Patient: sex M, age 26
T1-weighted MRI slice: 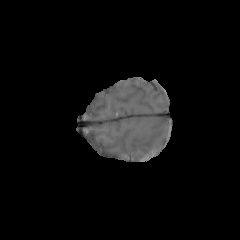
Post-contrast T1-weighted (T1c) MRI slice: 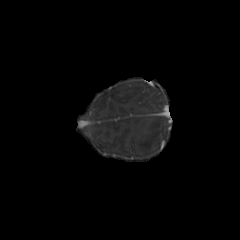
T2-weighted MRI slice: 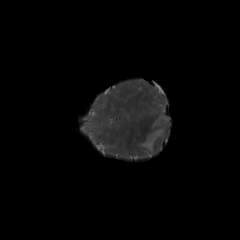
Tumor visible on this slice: yes
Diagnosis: Astrocytoma, IDH-mutant
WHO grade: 4